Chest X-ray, PA view. Patient: 44 years old, sex M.
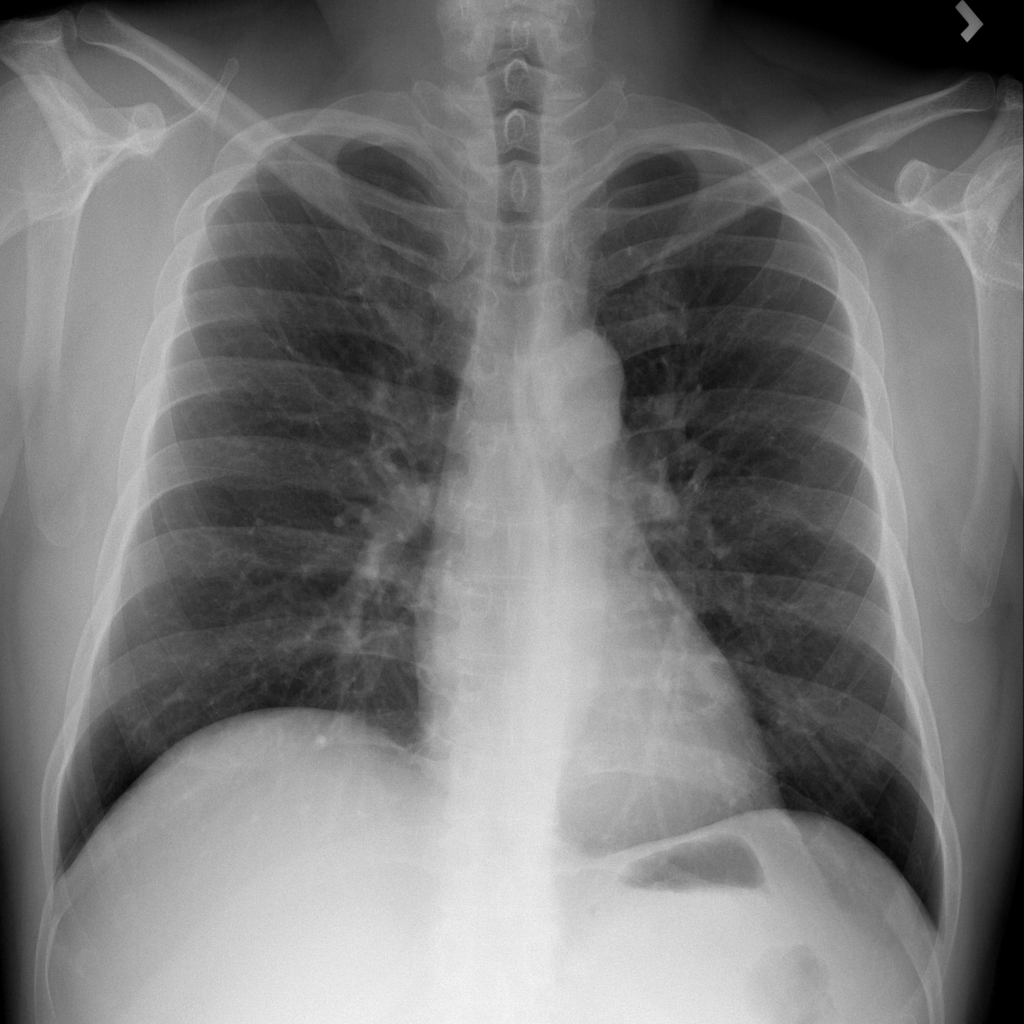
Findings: No Finding